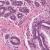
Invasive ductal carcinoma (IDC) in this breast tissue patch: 0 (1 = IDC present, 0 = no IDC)